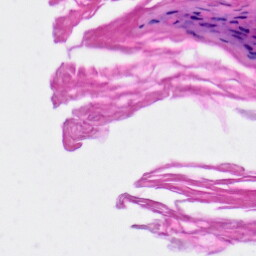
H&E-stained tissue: Skin